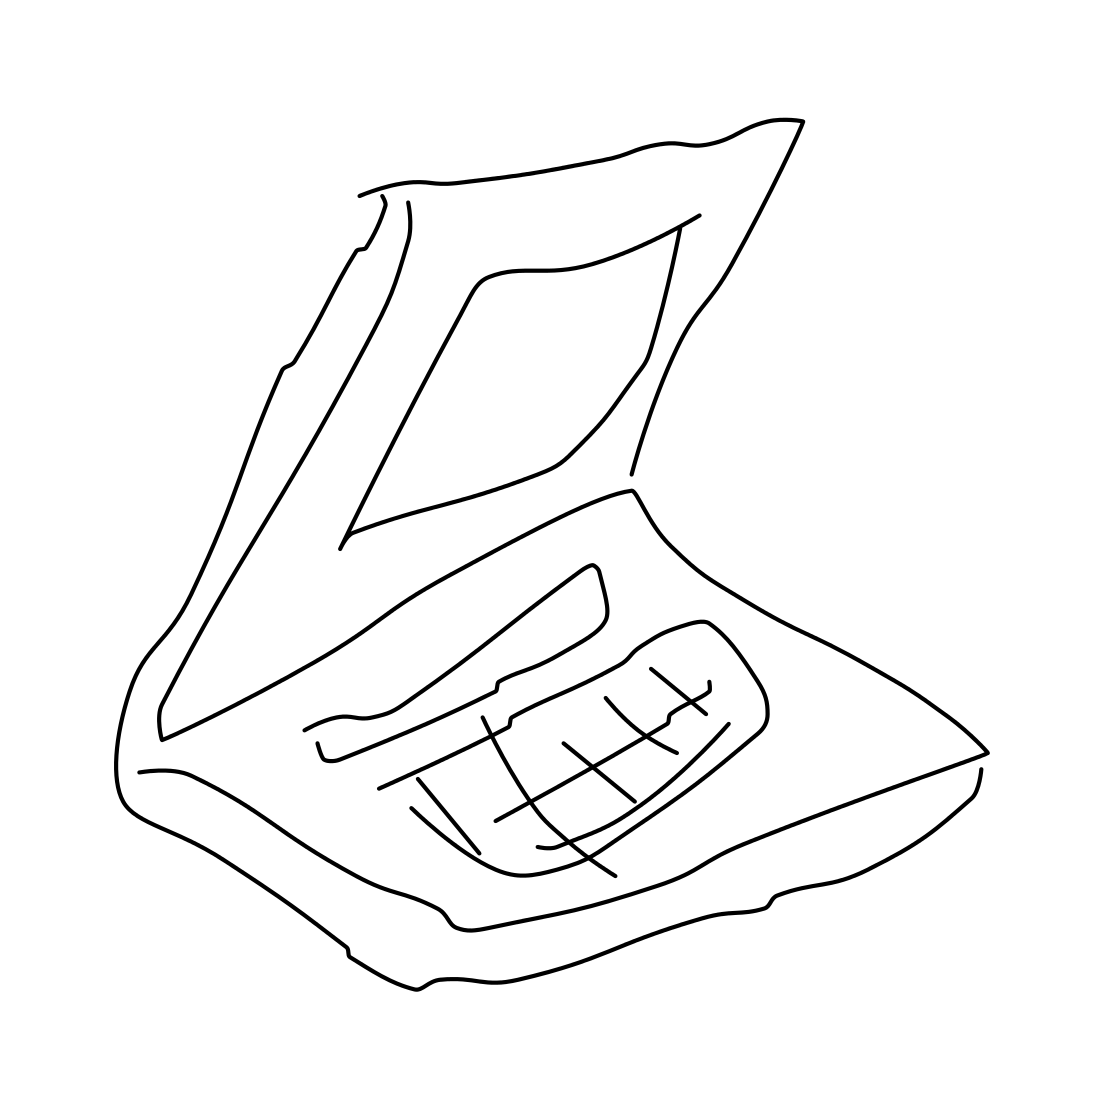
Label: laptop